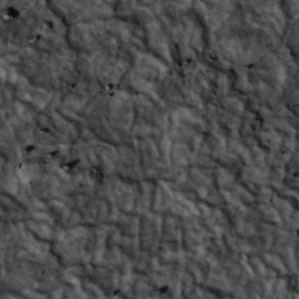
Label: non_frost